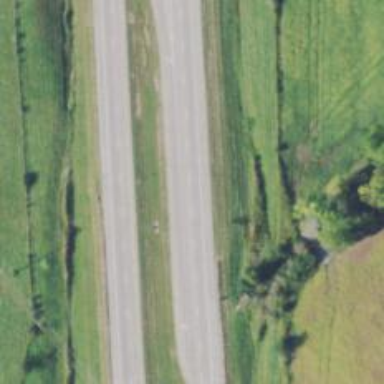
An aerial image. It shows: This image shows primary highway that is also classified as motorroad.